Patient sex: M
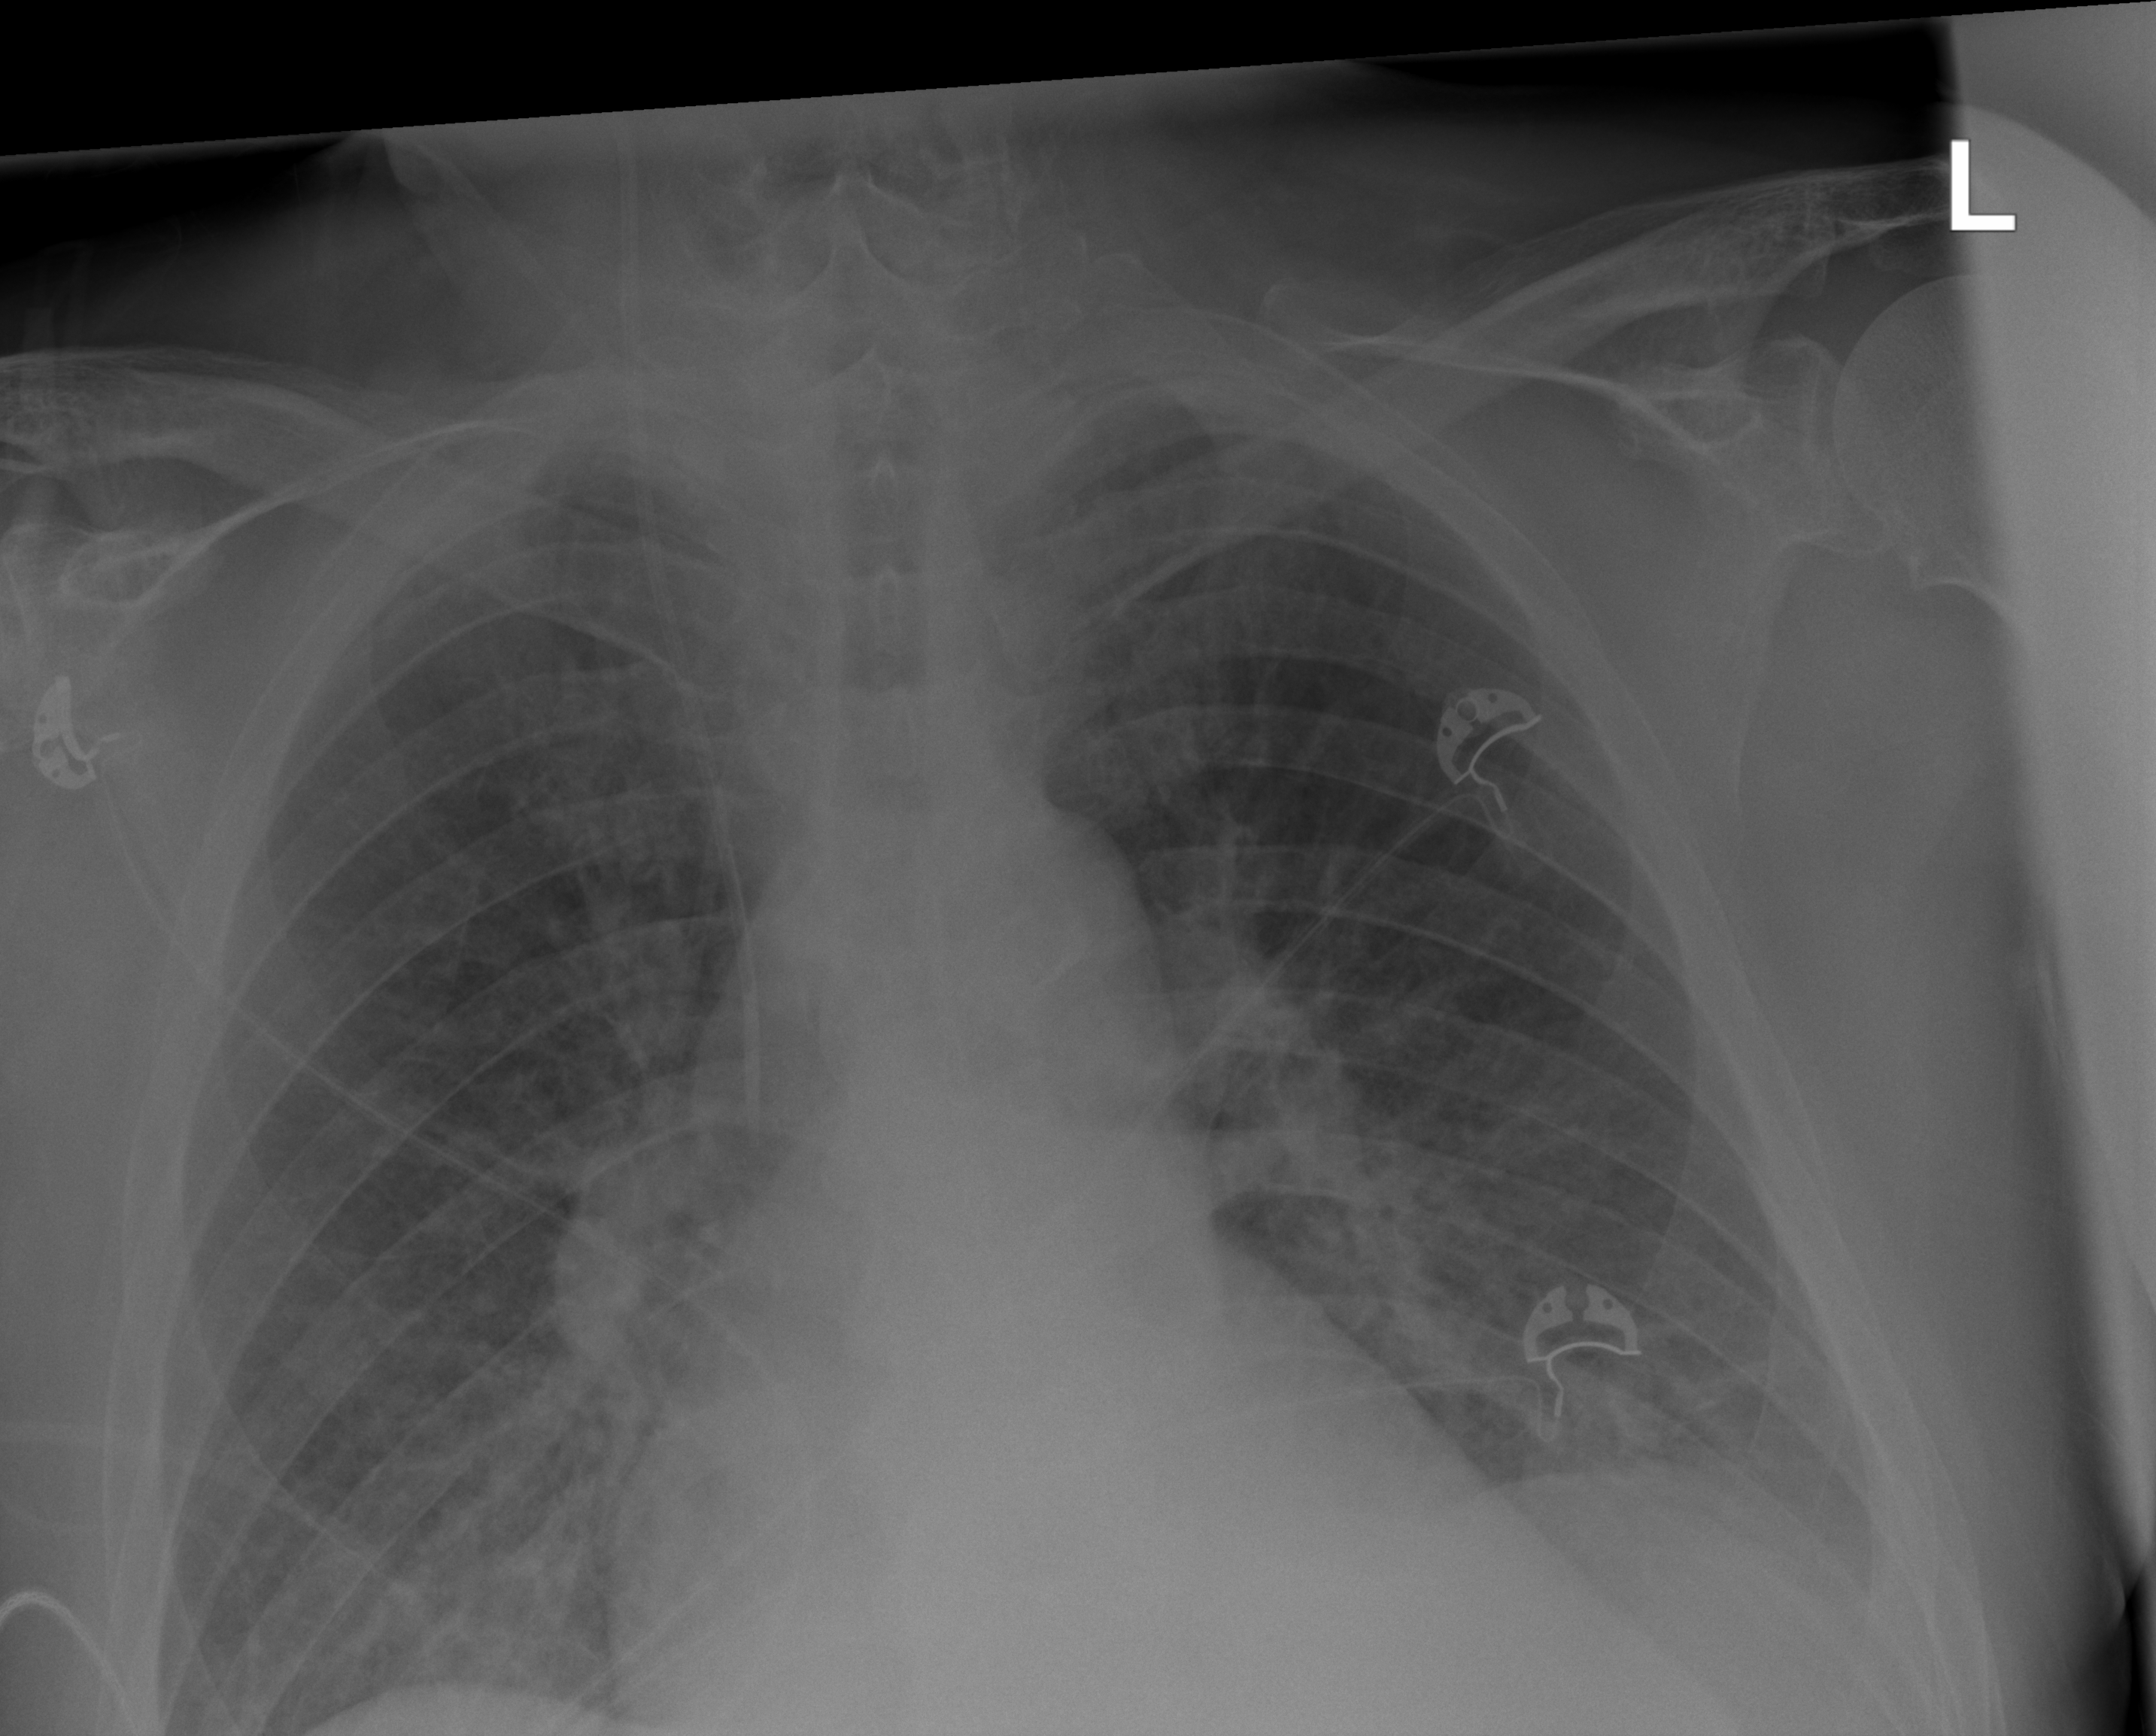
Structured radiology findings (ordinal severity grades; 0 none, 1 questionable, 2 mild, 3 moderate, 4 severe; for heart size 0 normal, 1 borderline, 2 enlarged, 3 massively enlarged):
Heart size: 1
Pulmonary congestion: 2
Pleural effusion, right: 0
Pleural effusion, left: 2
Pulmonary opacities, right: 2
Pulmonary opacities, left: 2
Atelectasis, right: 2
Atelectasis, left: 2